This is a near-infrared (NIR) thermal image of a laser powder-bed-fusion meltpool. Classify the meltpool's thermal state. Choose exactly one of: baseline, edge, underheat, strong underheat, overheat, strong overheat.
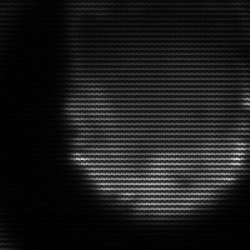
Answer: edge